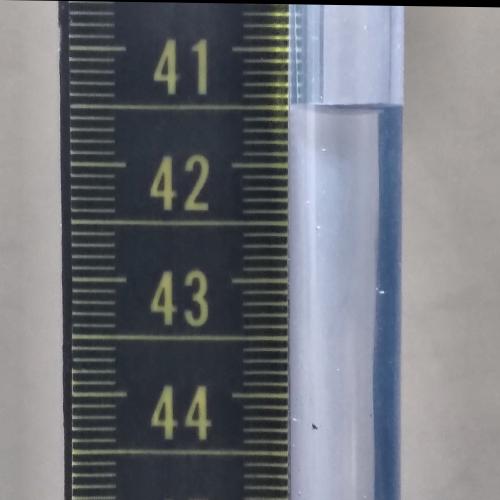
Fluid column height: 41.5 cm